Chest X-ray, PA view. Patient: 28 years old, sex M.
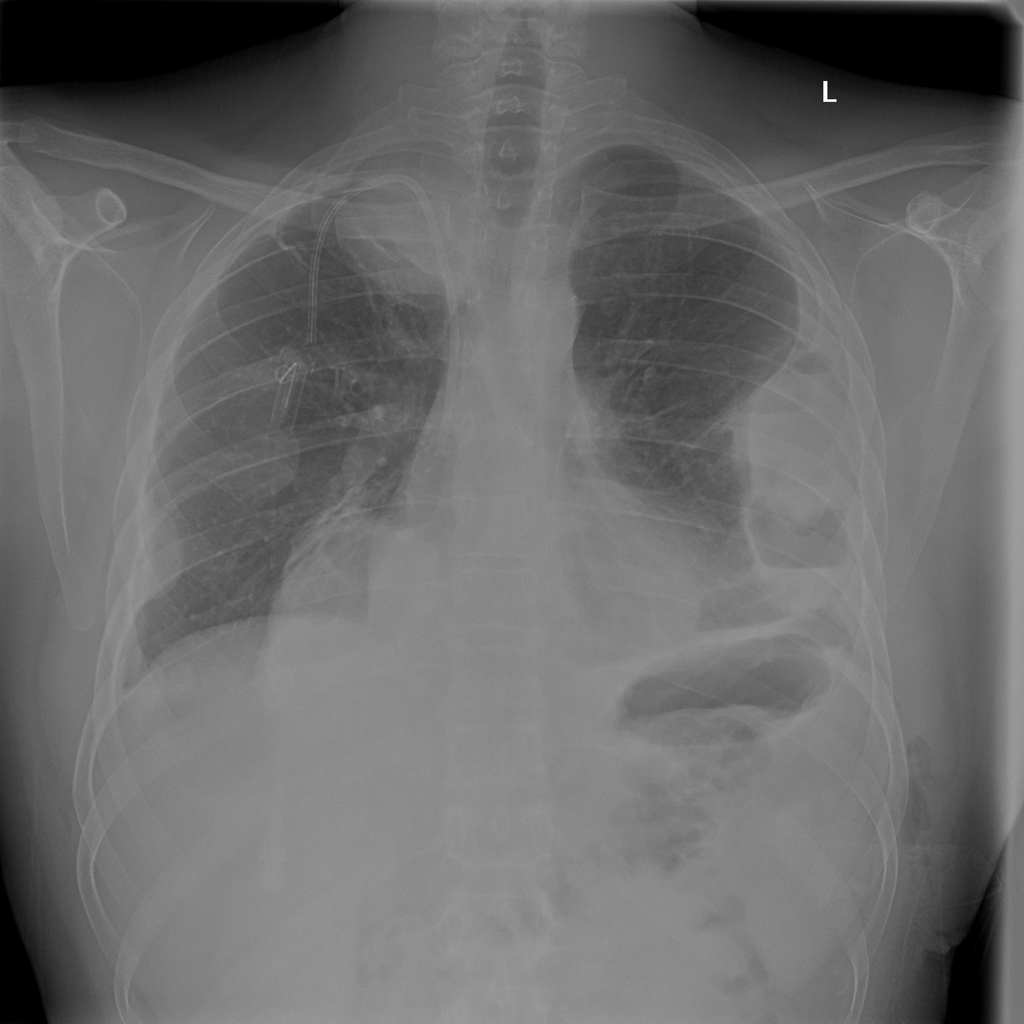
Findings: No Finding